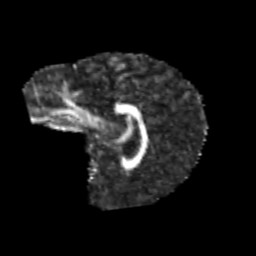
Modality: FA
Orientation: sagittal
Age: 11
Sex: male
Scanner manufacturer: siemens
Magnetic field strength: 3 T
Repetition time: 3.8 s
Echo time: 0.07 s